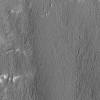
Atmospheric dust classification: not_dusty